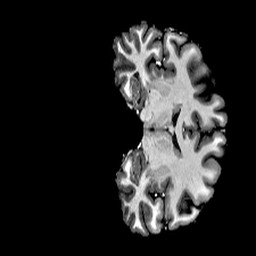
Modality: T1w
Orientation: coronal
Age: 22
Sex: female
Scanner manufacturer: siemens
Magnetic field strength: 6.98 T
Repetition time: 6 s
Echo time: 0.00302 s